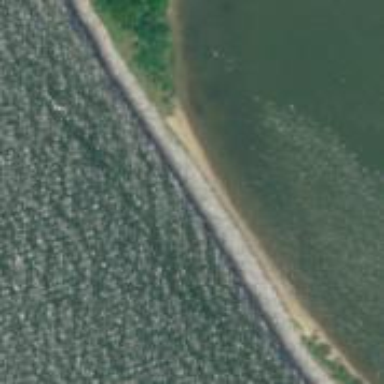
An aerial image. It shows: Breakwater structure.